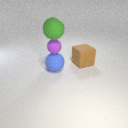
large green rubber sphere above large blue rubber sphere